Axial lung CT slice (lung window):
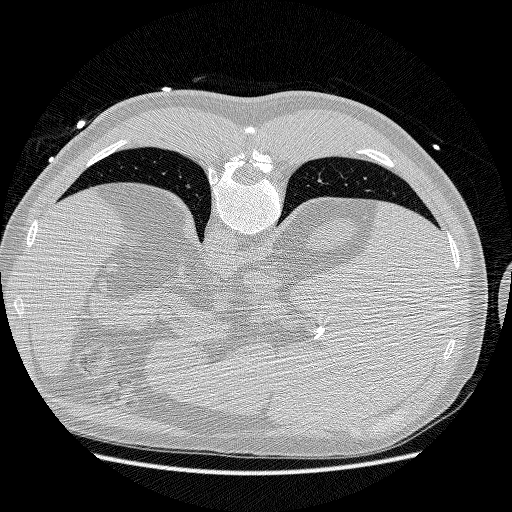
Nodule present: no